Interaction volume radius: 5 \u00c5
Interaction volume height: 20 \u00c5
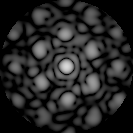
Disorder parameter: 0.5104